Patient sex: M
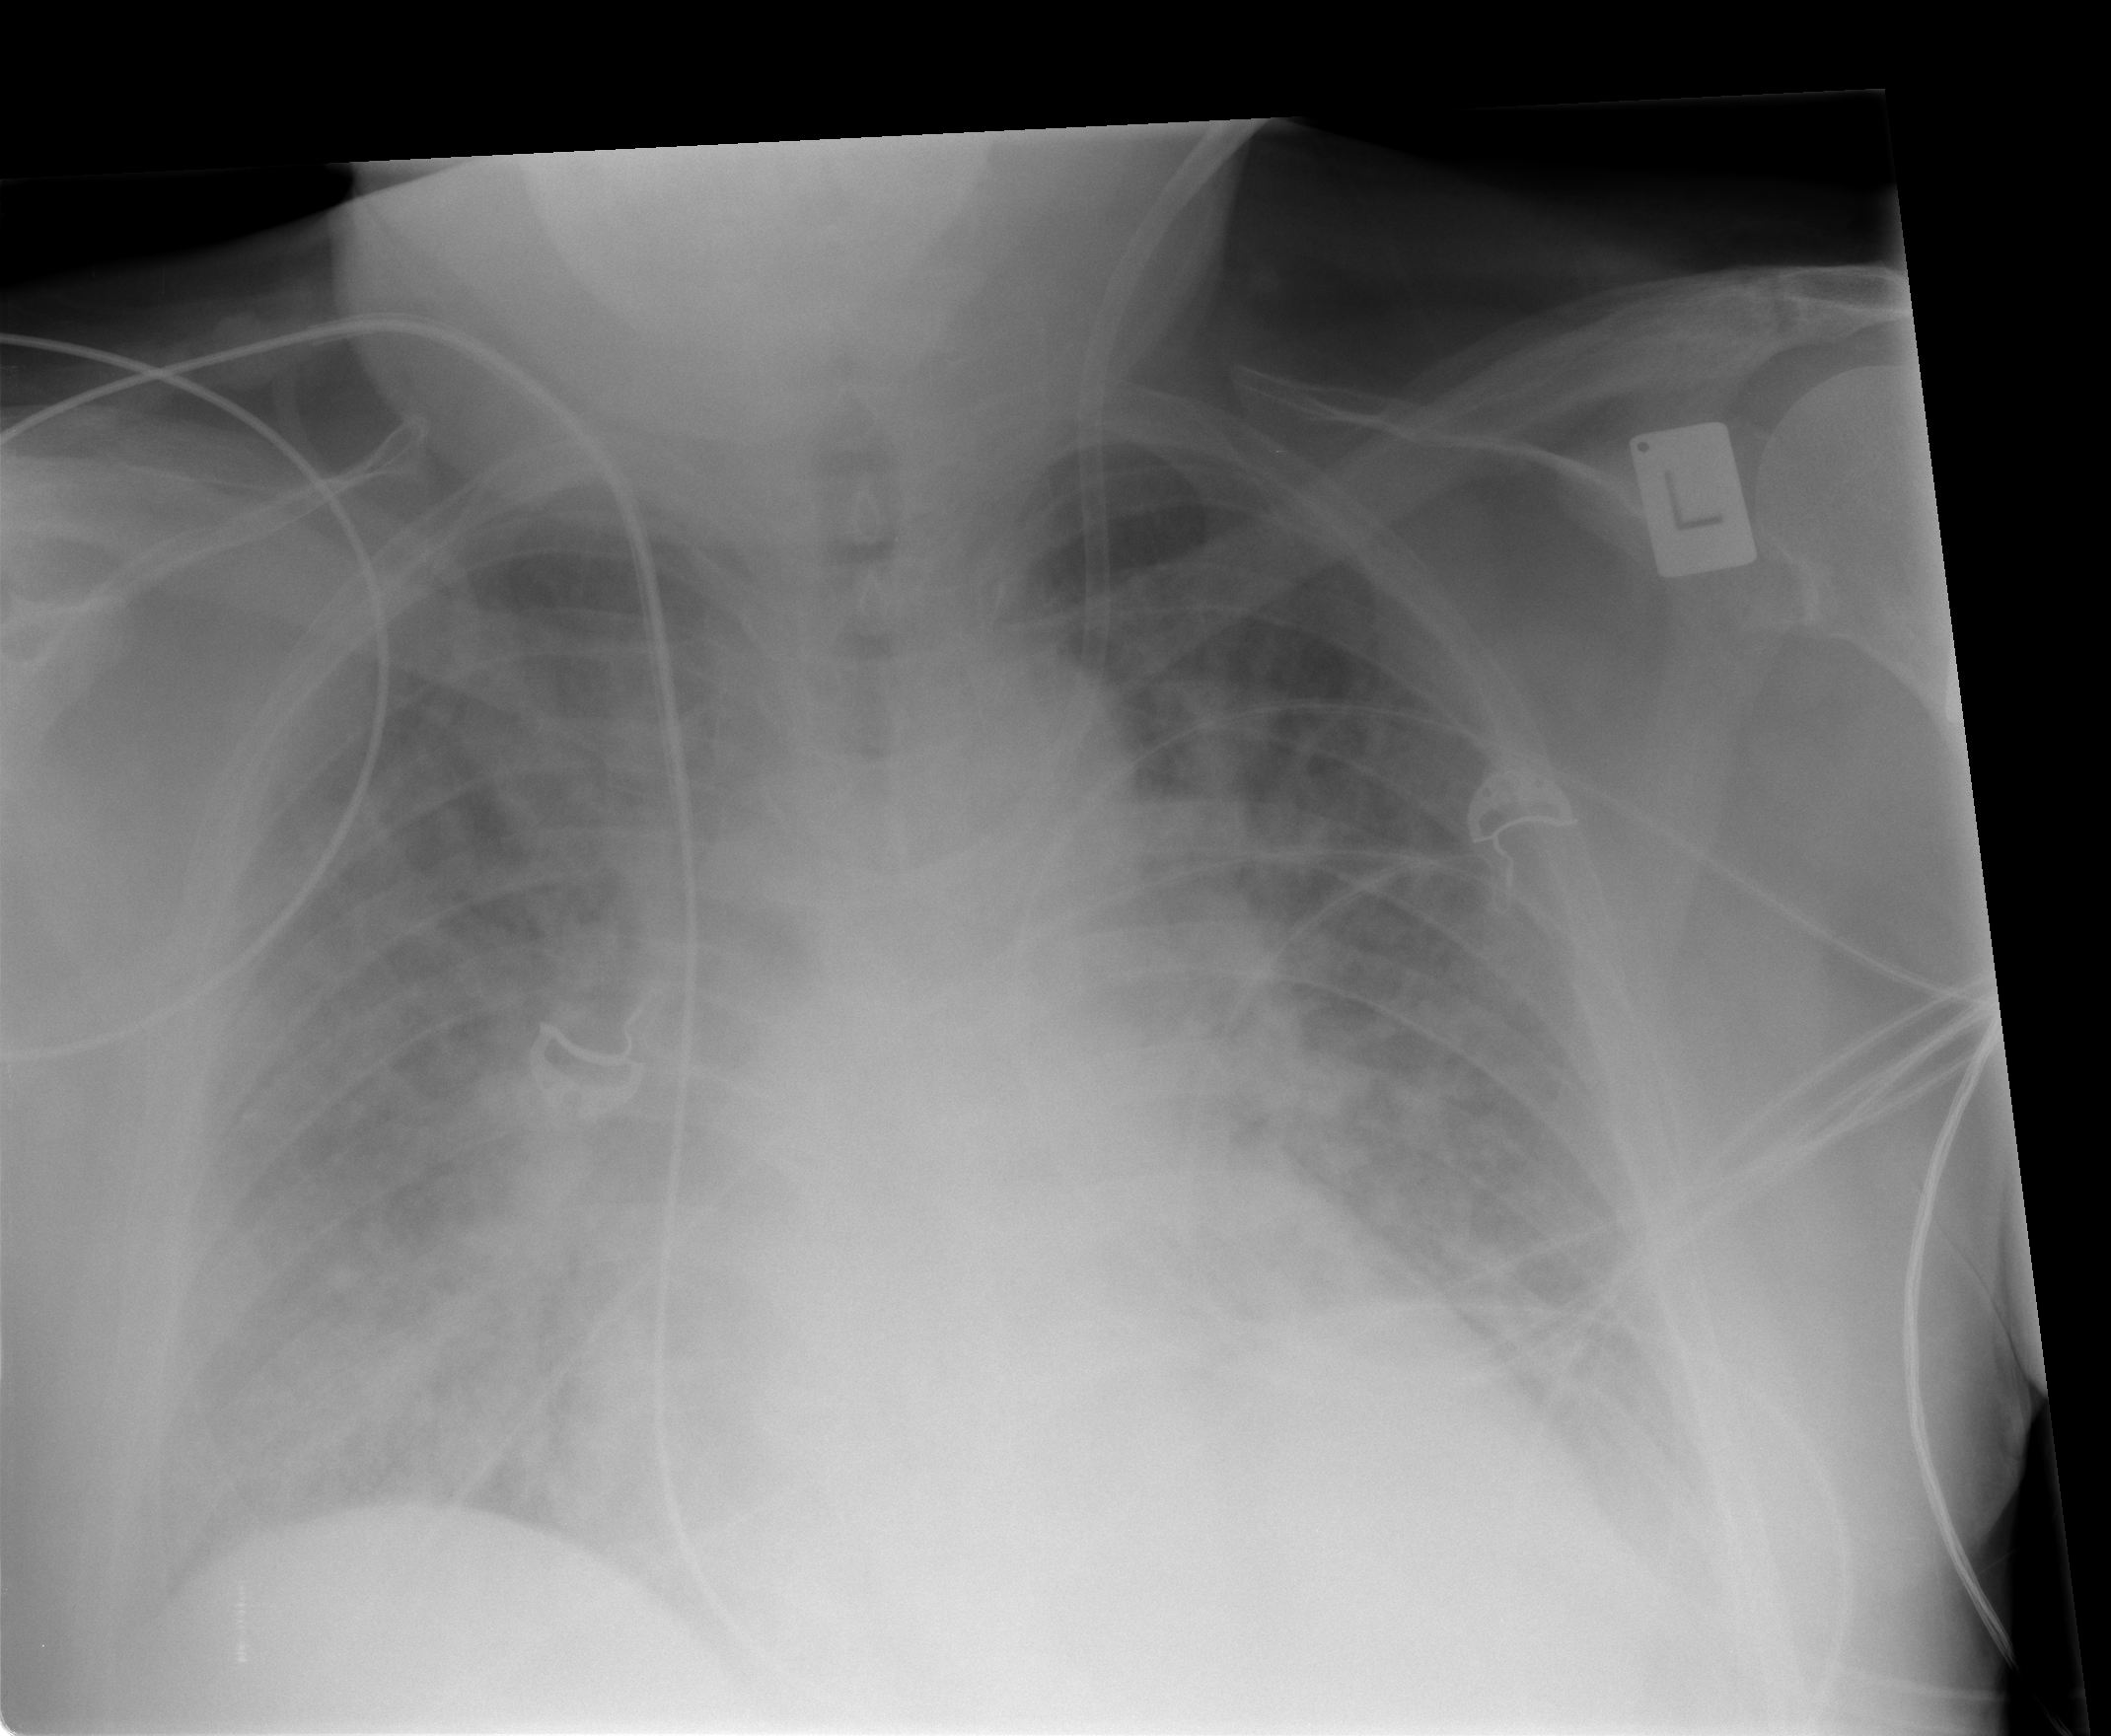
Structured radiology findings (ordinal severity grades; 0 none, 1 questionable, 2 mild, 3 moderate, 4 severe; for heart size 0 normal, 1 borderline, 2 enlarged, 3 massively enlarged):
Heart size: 2
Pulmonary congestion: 3
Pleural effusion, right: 3
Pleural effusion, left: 3
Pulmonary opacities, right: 3
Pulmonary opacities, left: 3
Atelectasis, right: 2
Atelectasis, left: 2